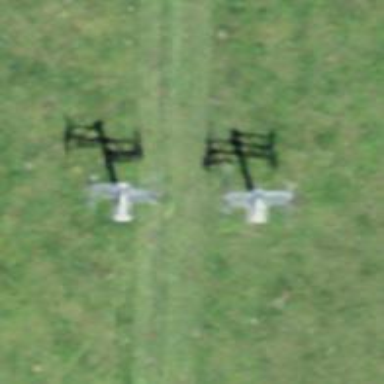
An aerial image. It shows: Pylon for aerialway.